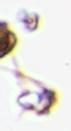
Label: Detritus